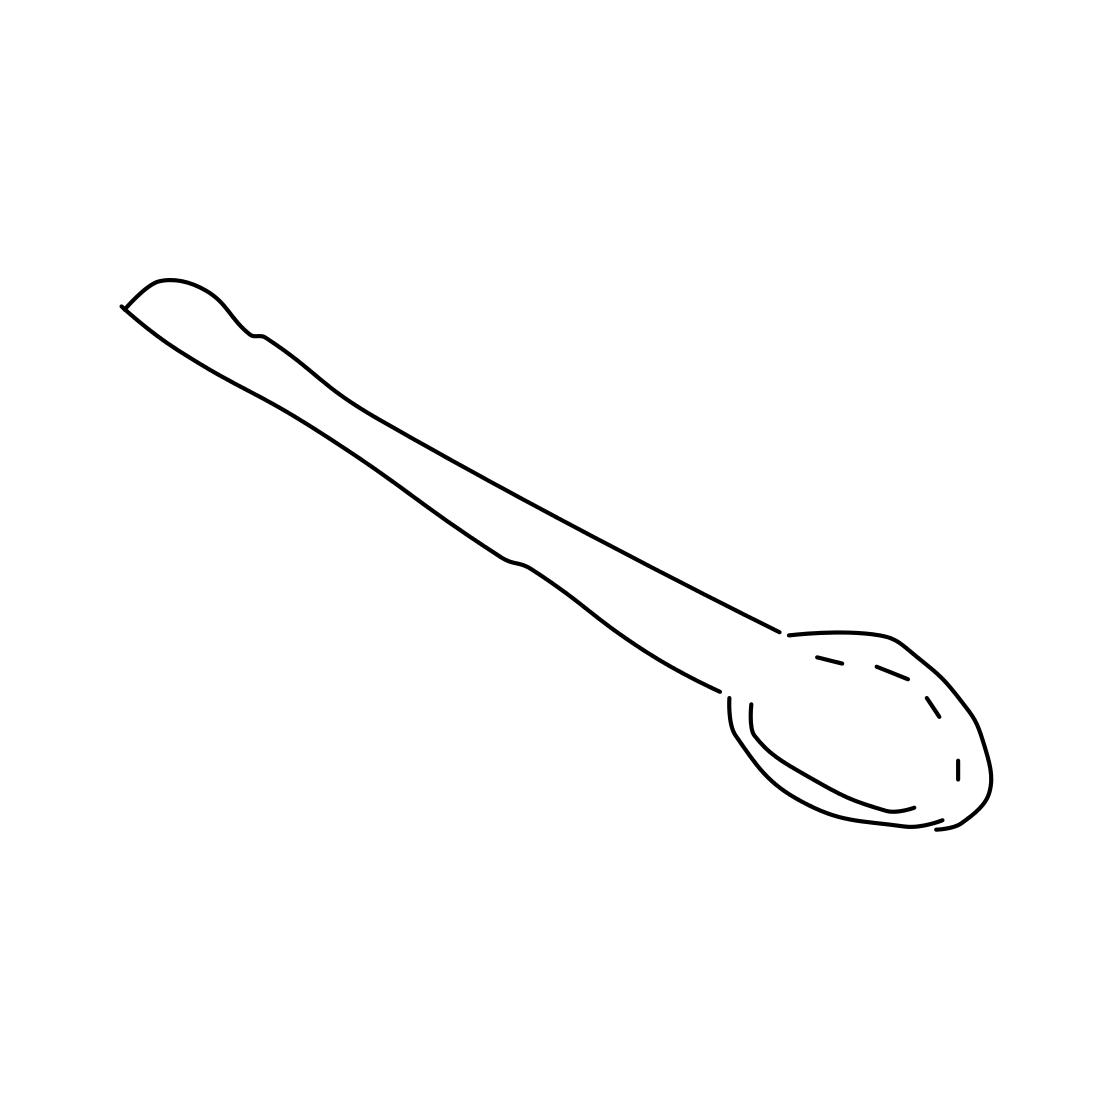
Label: spoon